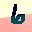
Label: 6